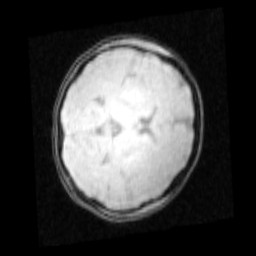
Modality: PDw
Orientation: axial
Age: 21
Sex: female
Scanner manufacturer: siemens
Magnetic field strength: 3 T
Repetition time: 0.25 s
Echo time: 0.00103 s